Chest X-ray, PA view. Patient: 27 years old, sex M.
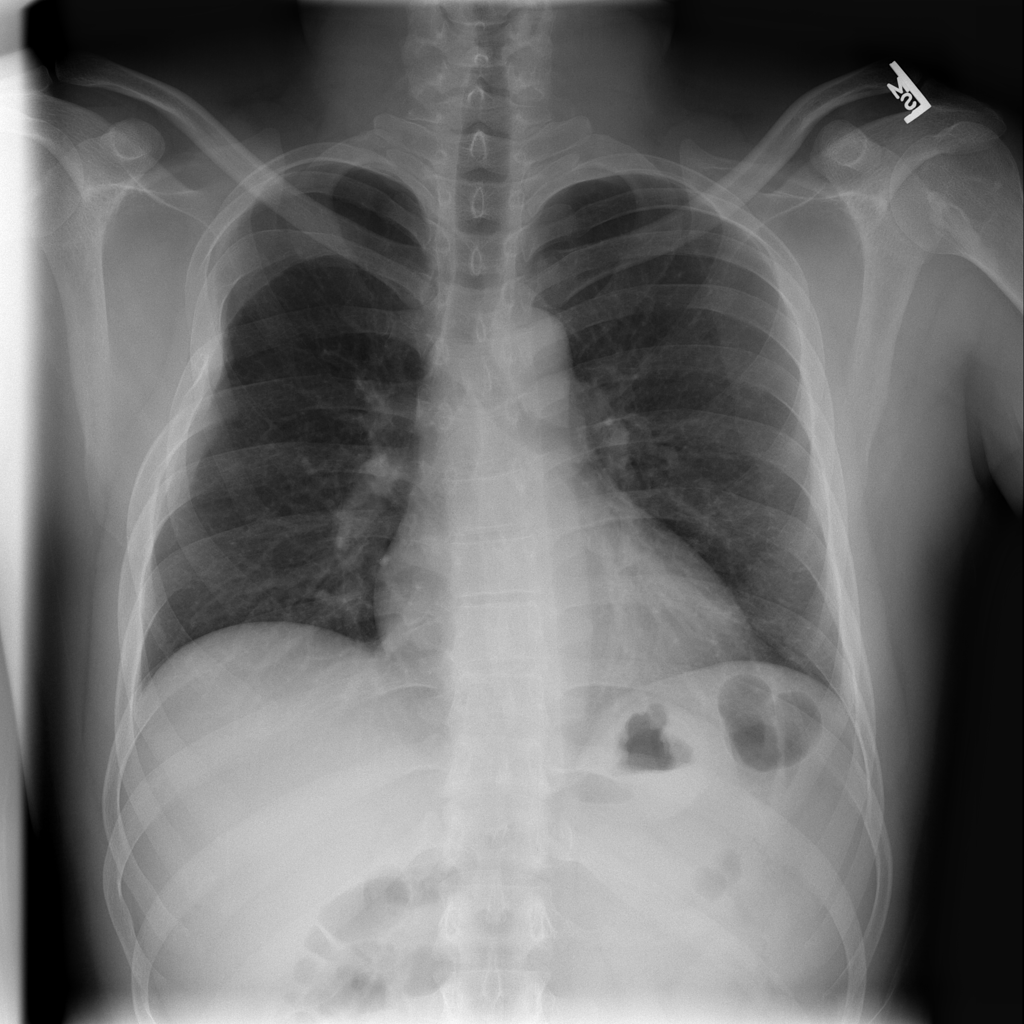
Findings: No Finding